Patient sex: M
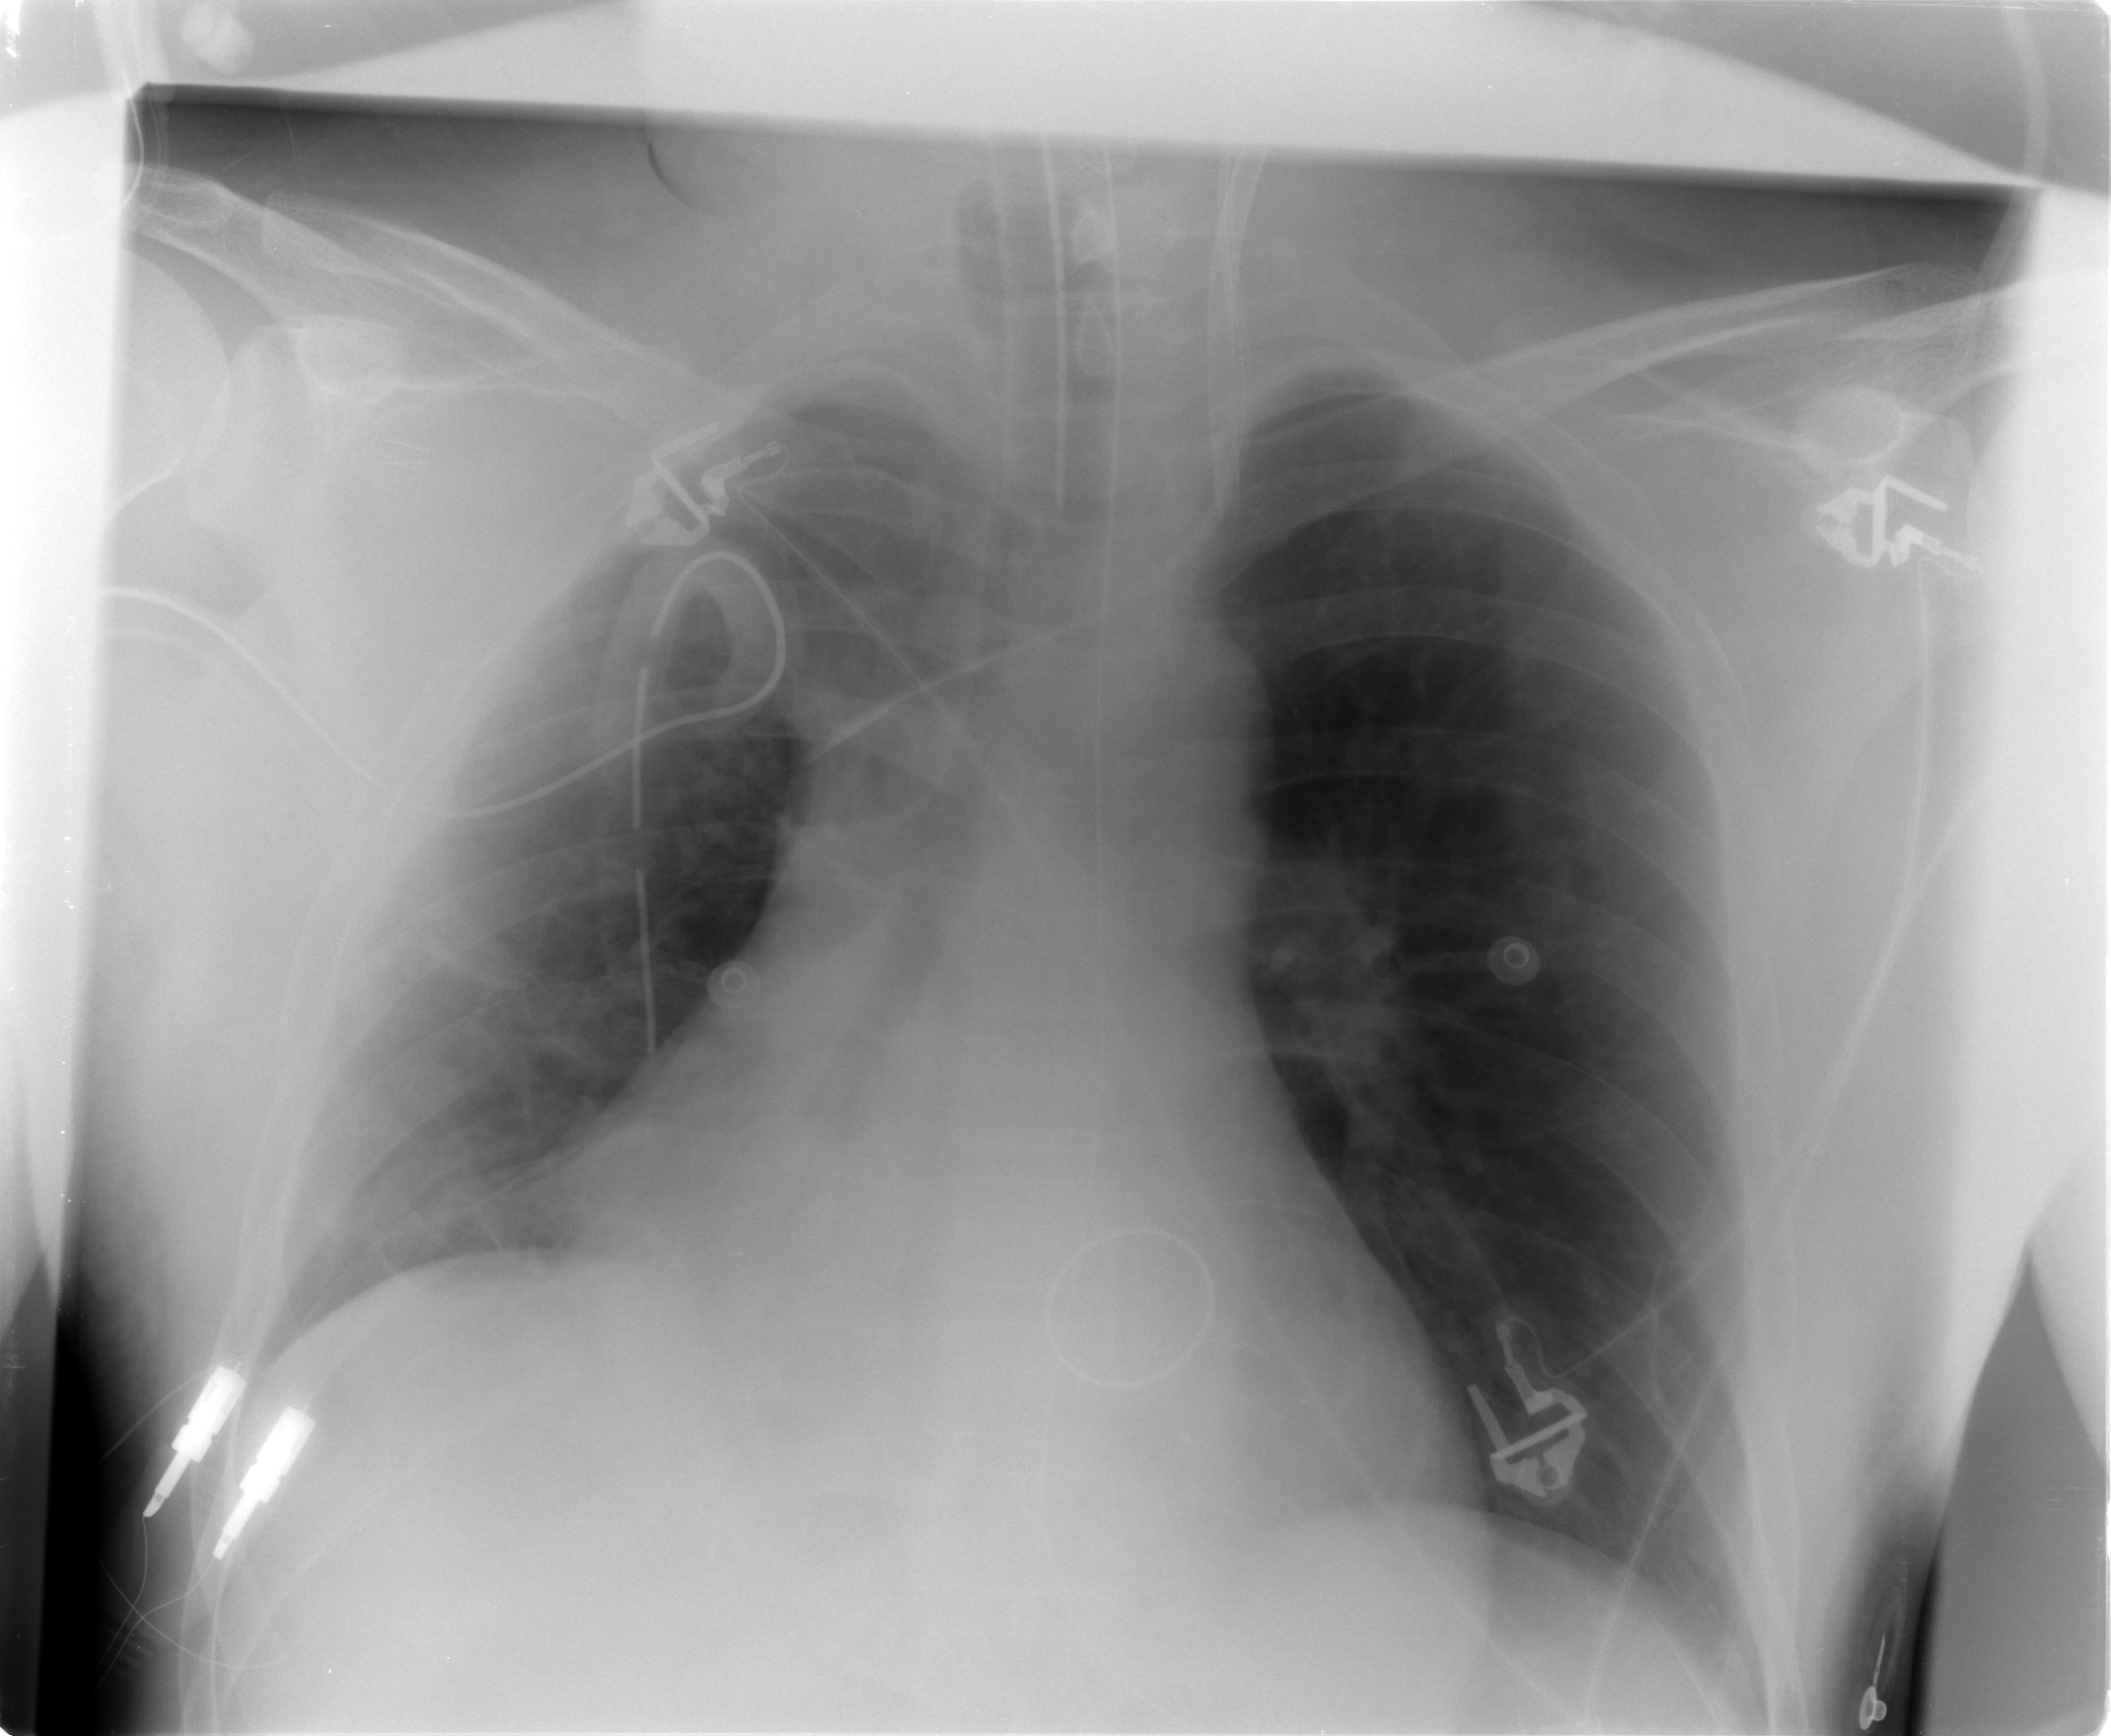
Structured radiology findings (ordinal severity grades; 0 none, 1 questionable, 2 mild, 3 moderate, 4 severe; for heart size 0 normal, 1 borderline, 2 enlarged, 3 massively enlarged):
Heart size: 2
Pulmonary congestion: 0
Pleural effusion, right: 0
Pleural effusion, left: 1
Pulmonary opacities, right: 0
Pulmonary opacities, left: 0
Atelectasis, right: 3
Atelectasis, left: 0